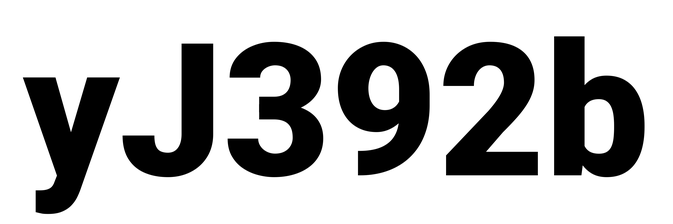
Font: Roboto_Black